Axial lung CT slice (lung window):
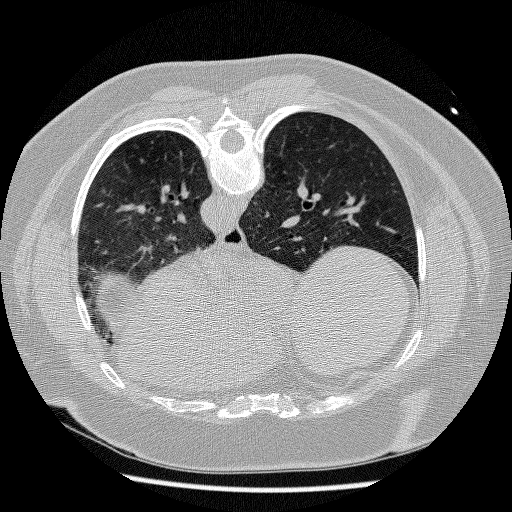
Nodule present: no